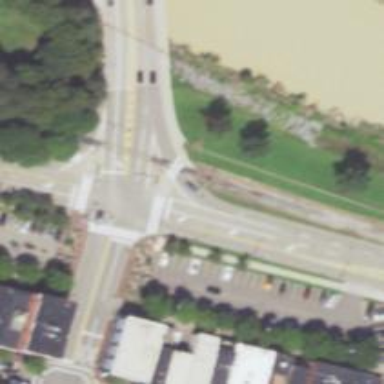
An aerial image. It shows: Pedestrian crossing with zebra markings on footway.